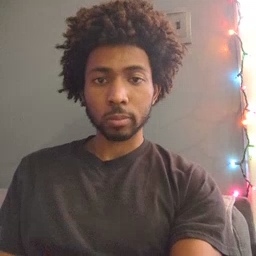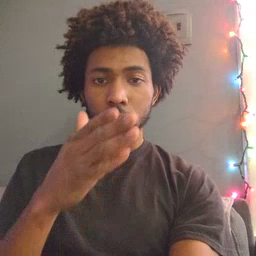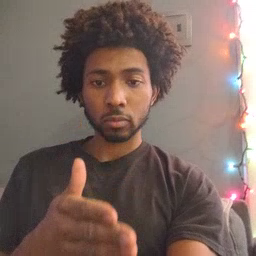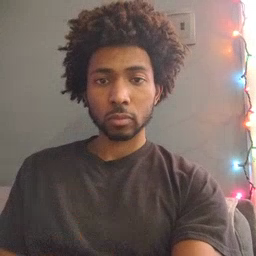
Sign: person